Question: In Mathematica, I tried to check some condition for a polynomial, whose parameters change in a range. My calculations are 5th order but I made a simple one to show my needs.
When I create a polynomial, which has integers as parameter, I use 'Reduce' and it gives me right answer.
But when I use real numbers in the polynomial, 'Reduce' doesn't work and gives this error:
> Reduce was unable to solve the system with inexact coefficients. The answer was obtained by solving a corresponding exact system and numericizing the result.
Can anyone help?

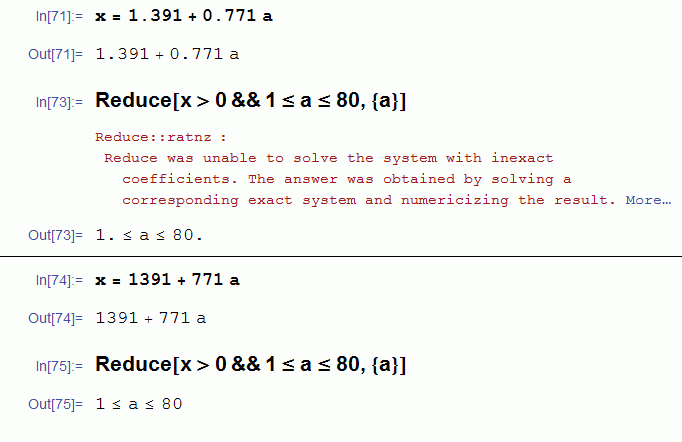
Answer: The 'Reduce::ratnz' message is an error, but a warning message. If you click on the 'More' link or '>>', whatever shows on your system, it'll take you to the <URL>, which says:
> This message is often generated when the first argument in 'Reduce' includes inexact numbers. [...] The warning message can be avoided by using only exact numbers in the input to 'Reduce'
Now, if you're annoyed by the message, you can turn the message off using
'''
Off[Reduce::ratnz]
'''
which will turn off the warning for further uses of 'Reduce' or you can simply silence this operation using
'''
Quiet@Reduce[...]
'''
If you want to the message, then as the documentation says, you'll have to use exact numbers. One way is to use 'Rationalize'. For example:
'''
x = 1.391 + 0.771 a;
Reduce[Rationalize[x] > 0 && 1 <= a <= 80, {a}]
Out[1]= 1 <= a <= 80
'''
It gives you the output you desire, without a warning. There might be other ways depending on what exactly you're doing, but it's hard to say without knowing your exact expression. Hope this helped.